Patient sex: M
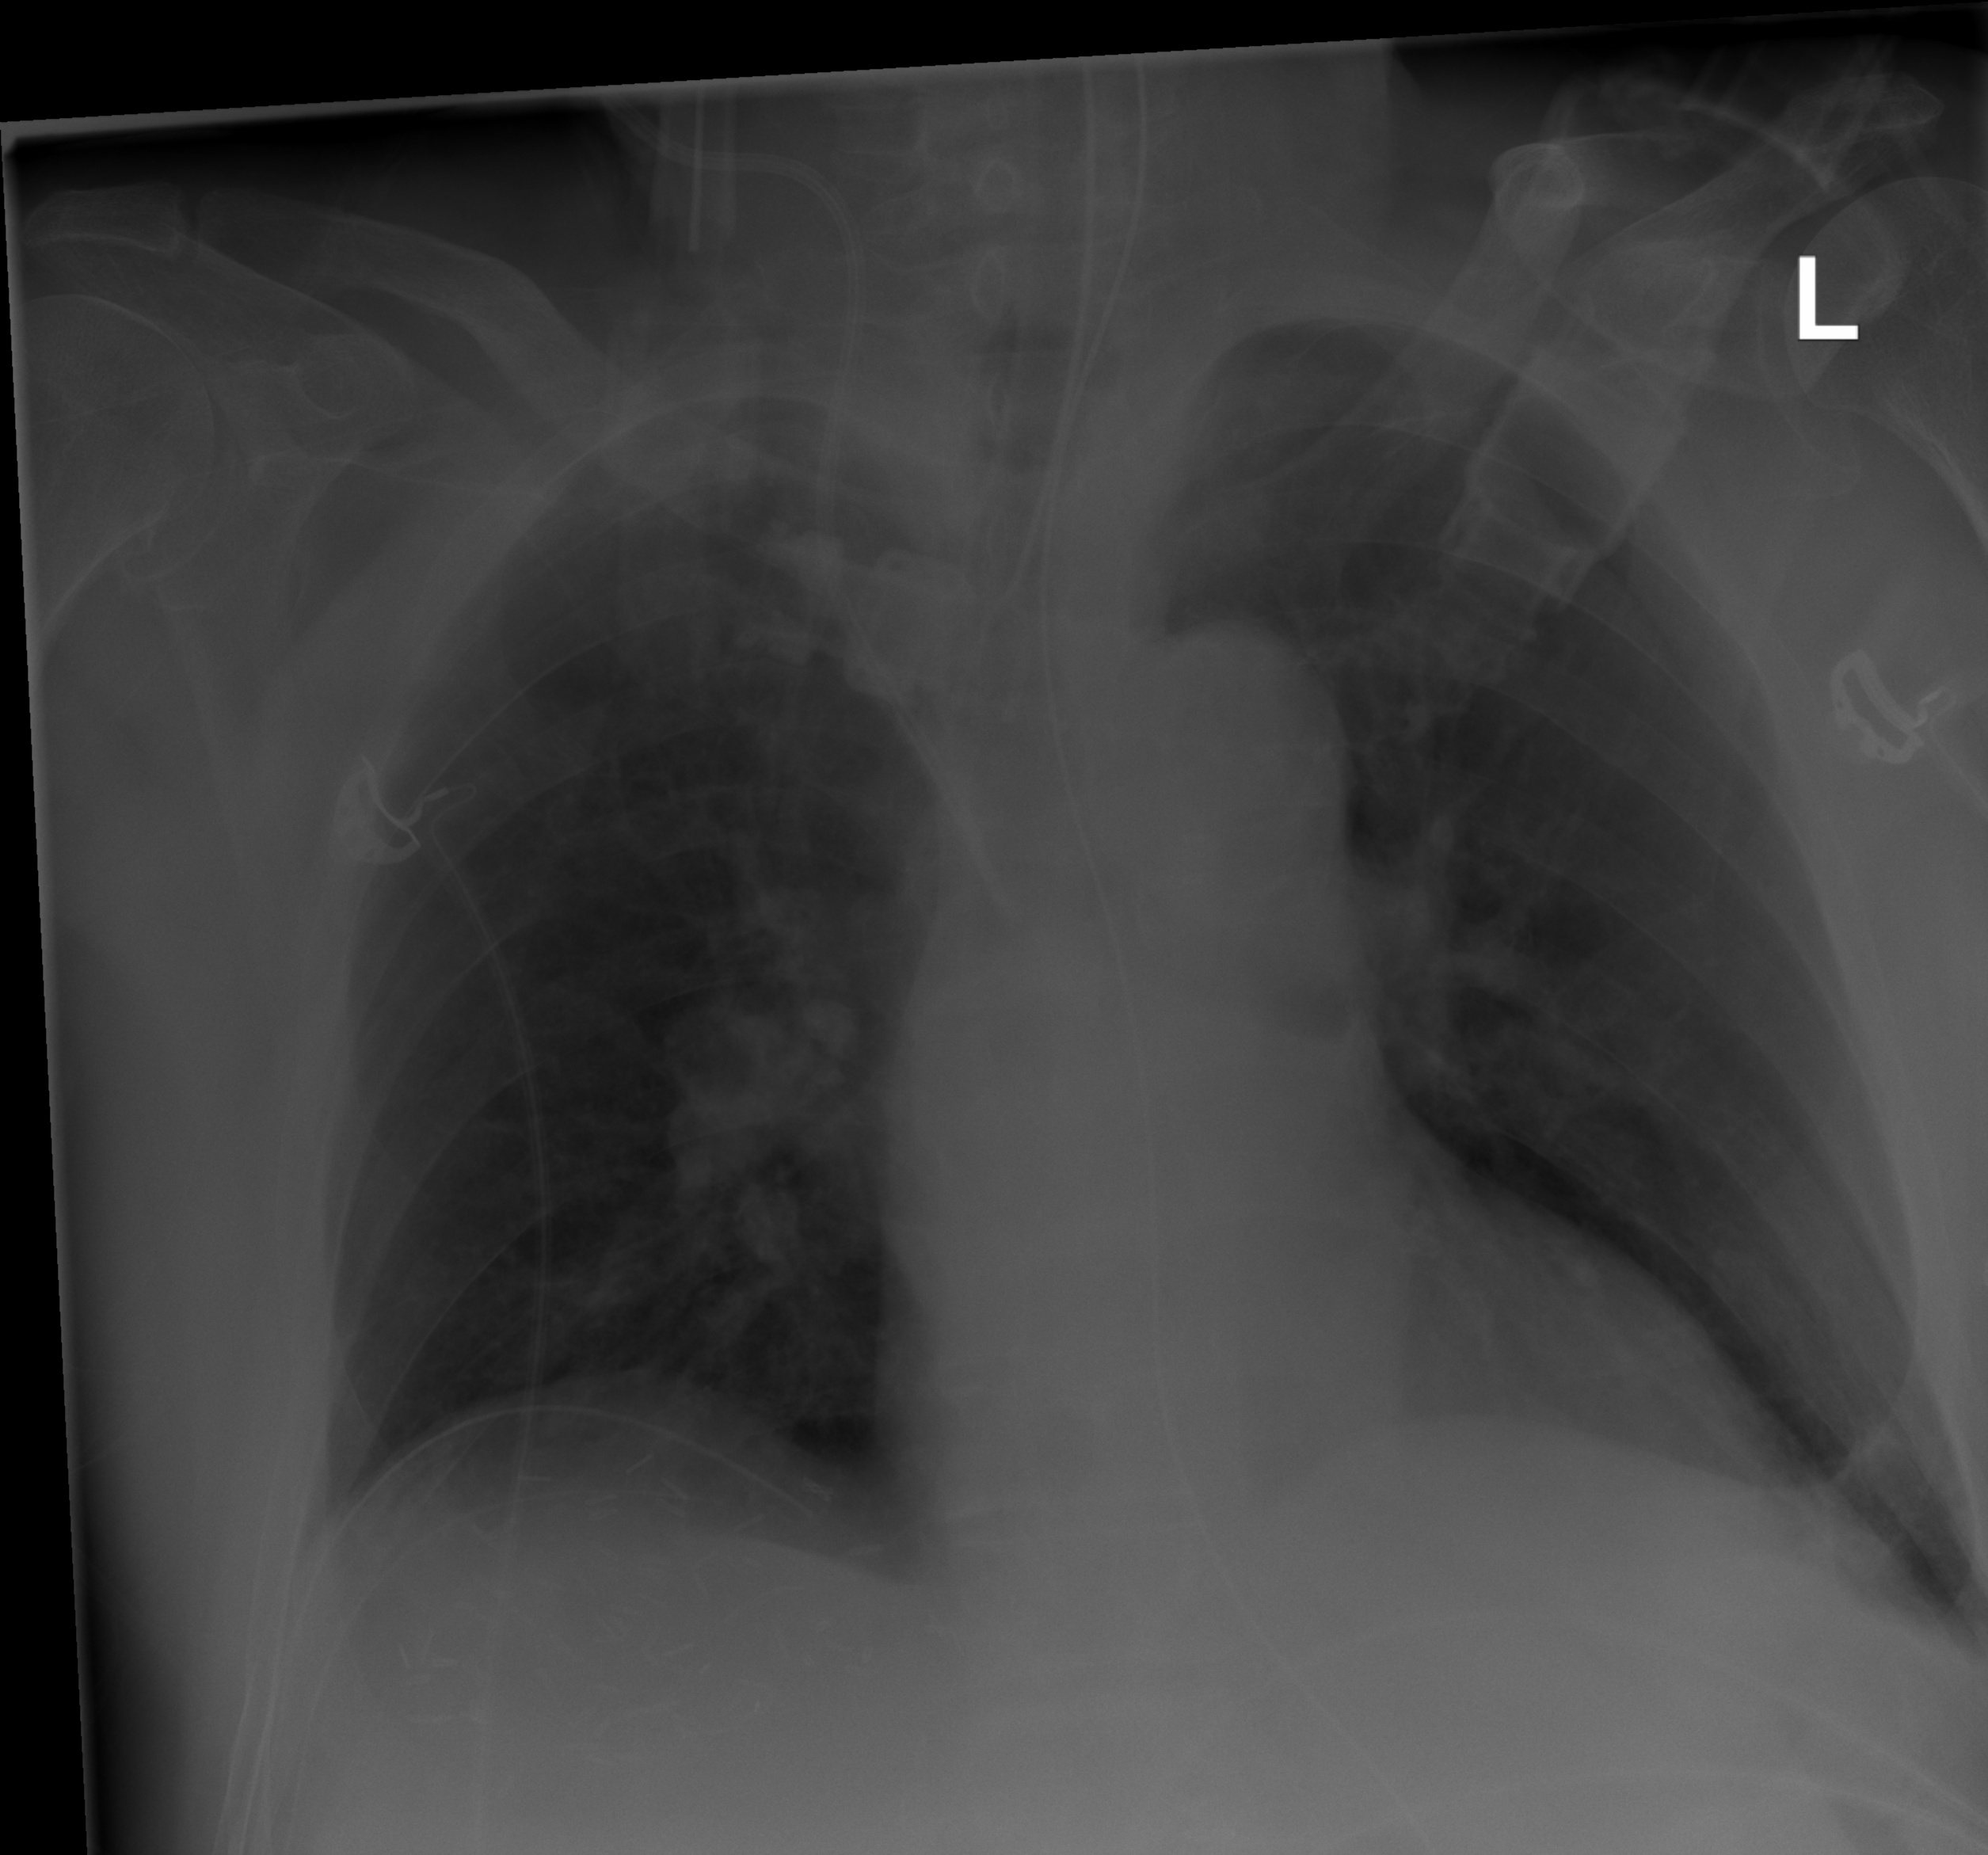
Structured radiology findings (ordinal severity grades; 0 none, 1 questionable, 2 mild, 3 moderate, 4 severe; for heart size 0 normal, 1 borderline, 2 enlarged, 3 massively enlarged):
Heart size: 1
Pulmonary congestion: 0
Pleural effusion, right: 2
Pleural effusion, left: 0
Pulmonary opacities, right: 2
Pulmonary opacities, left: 2
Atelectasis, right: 0
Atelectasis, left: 0